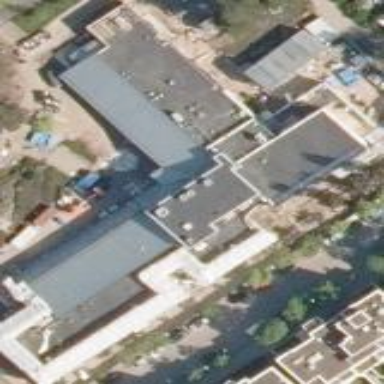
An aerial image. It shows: School building with flat roof made of tar paper.